Interaction volume radius: 10 \u00c5
Interaction volume height: 50 \u00c5
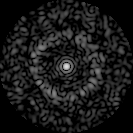
Disorder parameter: 0.8166